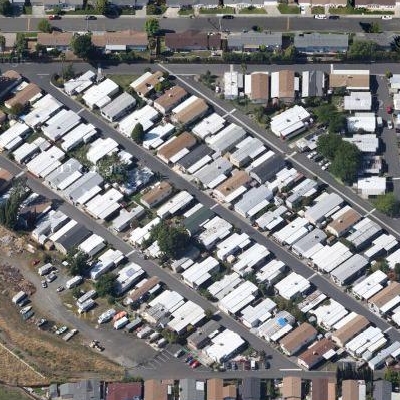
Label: Resident